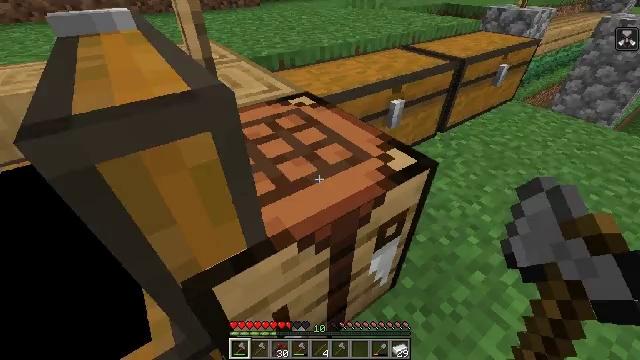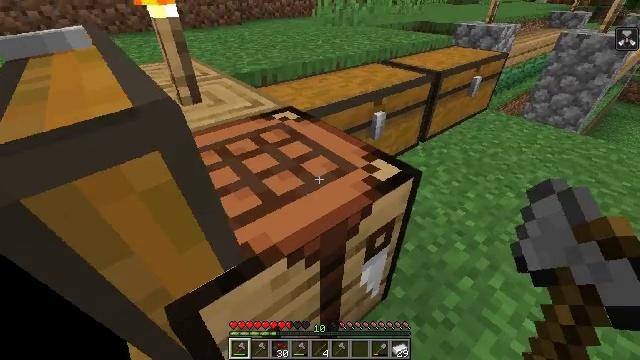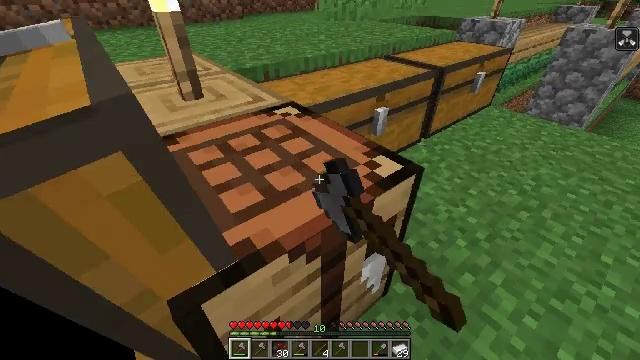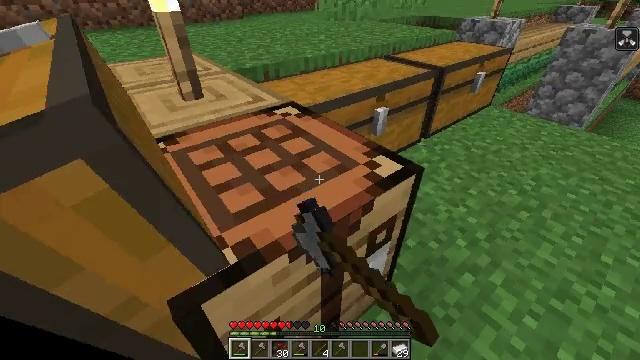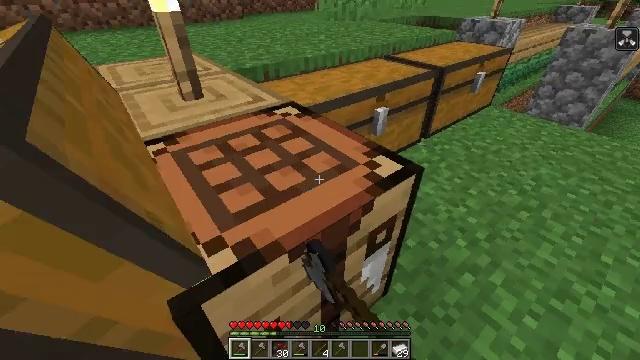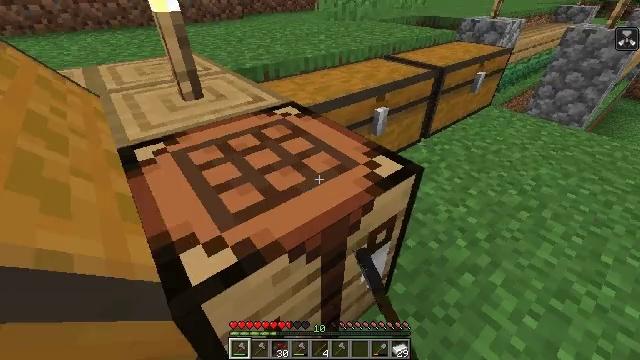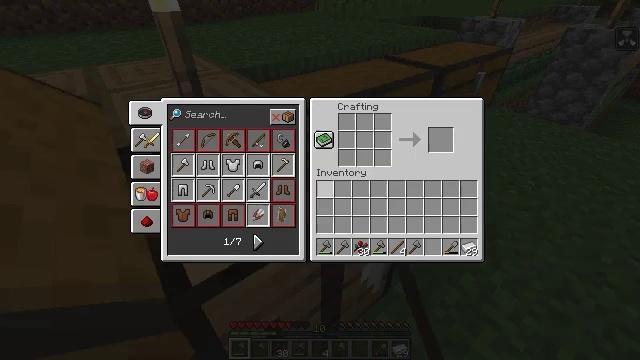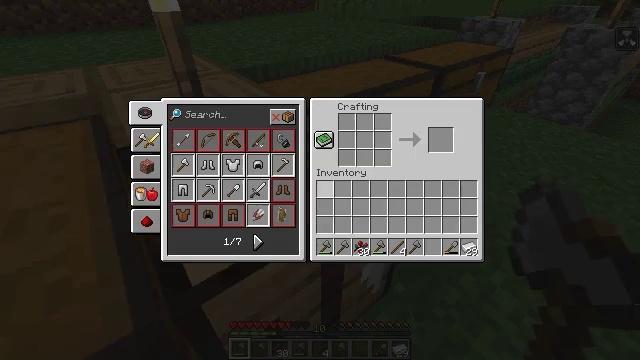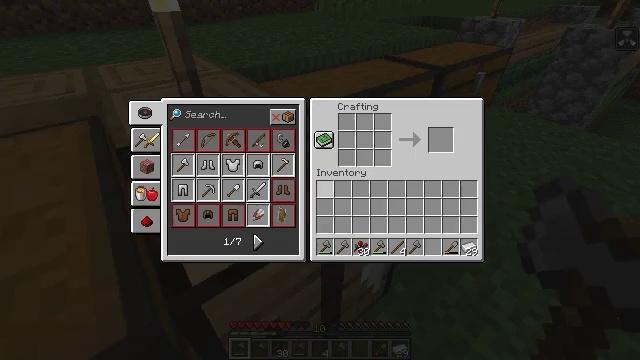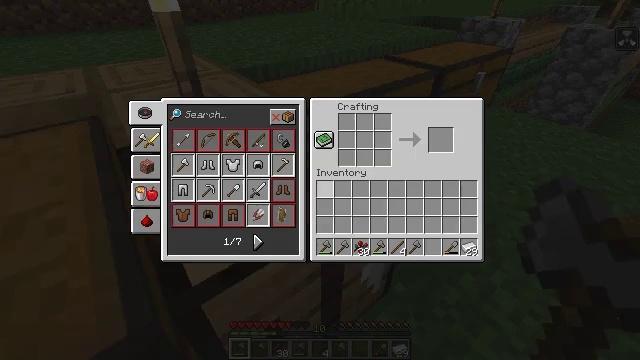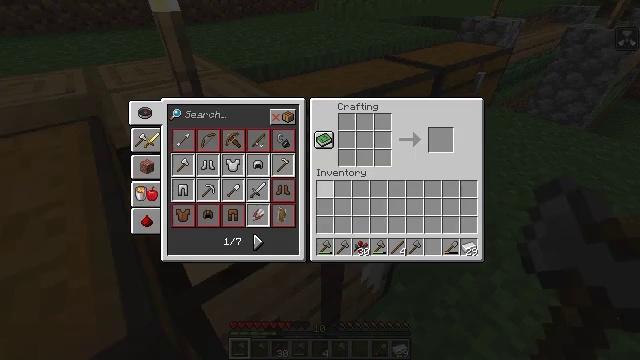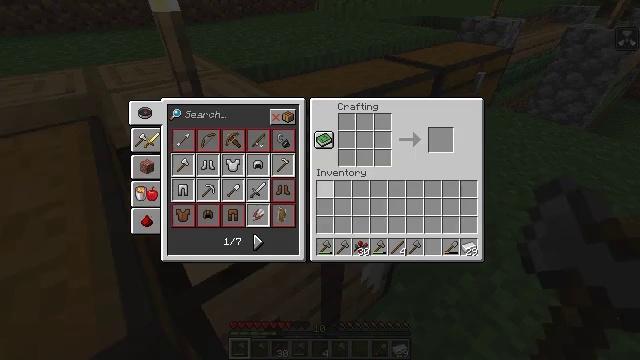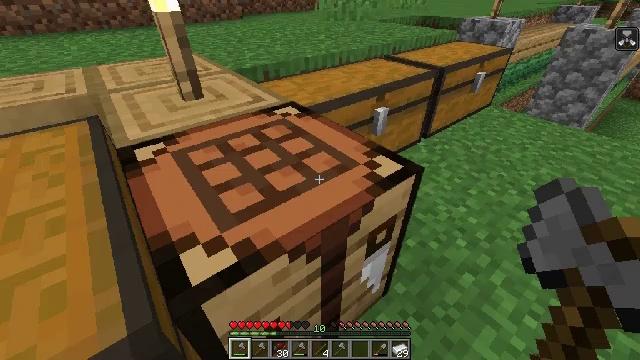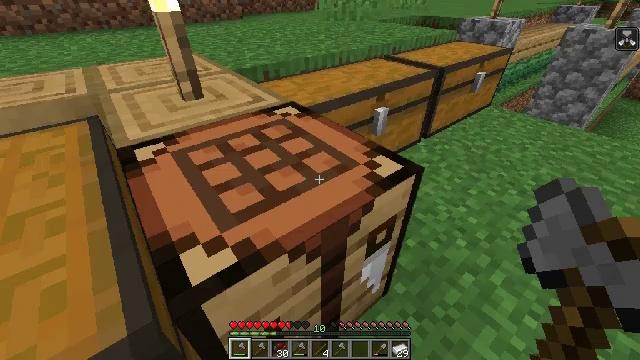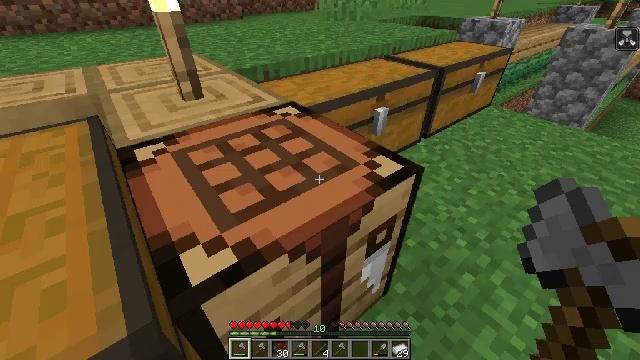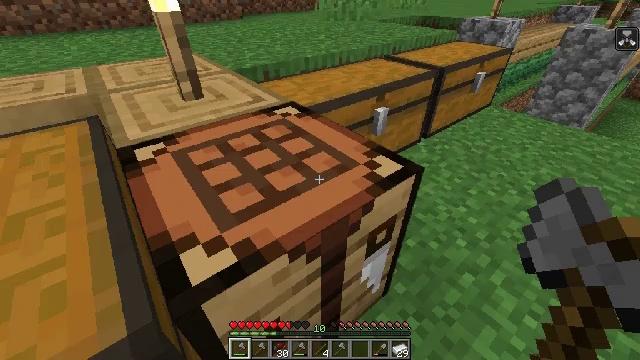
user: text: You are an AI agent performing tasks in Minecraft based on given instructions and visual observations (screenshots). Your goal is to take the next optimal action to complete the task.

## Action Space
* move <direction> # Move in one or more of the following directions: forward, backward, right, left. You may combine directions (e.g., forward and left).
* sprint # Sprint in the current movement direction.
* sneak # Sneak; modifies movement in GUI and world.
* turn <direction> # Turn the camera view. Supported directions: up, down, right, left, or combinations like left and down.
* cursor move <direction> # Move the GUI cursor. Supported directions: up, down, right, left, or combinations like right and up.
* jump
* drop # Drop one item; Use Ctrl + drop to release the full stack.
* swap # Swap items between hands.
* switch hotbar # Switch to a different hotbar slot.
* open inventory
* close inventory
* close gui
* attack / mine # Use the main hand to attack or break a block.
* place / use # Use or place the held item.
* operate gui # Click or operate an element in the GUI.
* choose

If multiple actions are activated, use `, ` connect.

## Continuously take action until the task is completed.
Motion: motion action
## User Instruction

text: Break the chest to retrieve items inside.
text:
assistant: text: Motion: use / place
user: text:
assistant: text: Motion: use / place
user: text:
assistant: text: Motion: no_op
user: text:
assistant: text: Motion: no_op
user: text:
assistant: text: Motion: no_op
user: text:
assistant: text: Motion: open gui
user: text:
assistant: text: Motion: no_op
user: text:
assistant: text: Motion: no_op
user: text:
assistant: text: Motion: no_op
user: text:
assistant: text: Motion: no_op
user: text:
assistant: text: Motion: no_op
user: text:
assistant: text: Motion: no_op
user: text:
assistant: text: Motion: close gui
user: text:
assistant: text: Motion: no_op
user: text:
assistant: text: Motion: no_op
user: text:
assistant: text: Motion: turn right and up
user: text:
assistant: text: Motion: turn right and up
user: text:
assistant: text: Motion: turn right and up
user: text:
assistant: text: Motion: turn right and up
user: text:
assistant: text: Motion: use / place
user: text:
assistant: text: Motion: use / place
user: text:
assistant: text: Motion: use / place
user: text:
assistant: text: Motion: use / place
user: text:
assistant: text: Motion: no_op
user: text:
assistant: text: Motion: open gui
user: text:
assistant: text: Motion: no_op
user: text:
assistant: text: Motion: no_op
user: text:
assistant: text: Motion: no_op
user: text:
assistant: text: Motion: no_op
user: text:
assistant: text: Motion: no_op